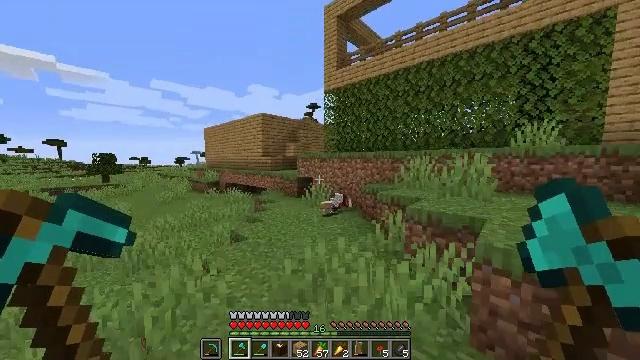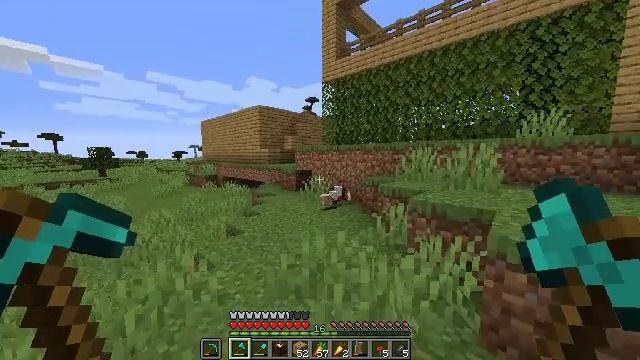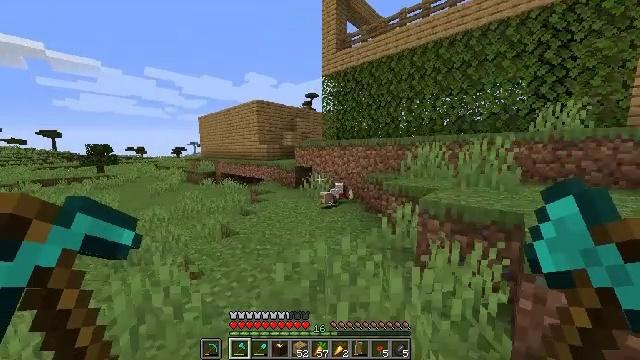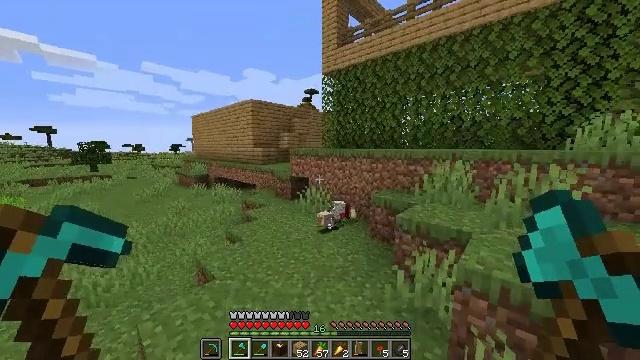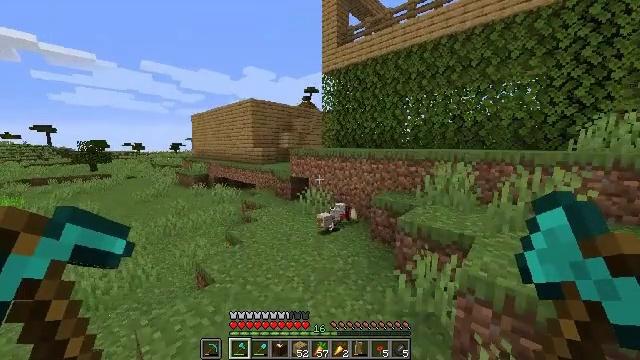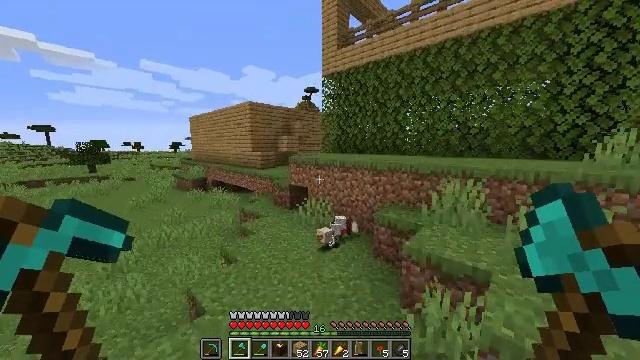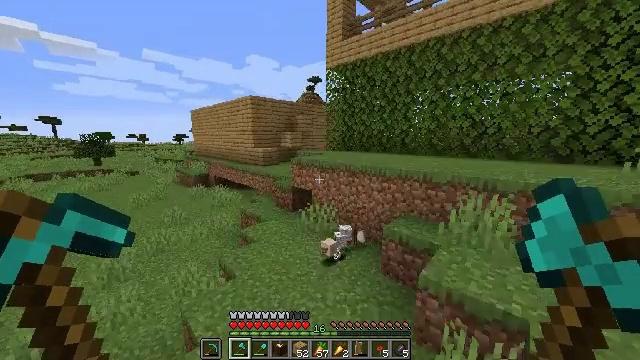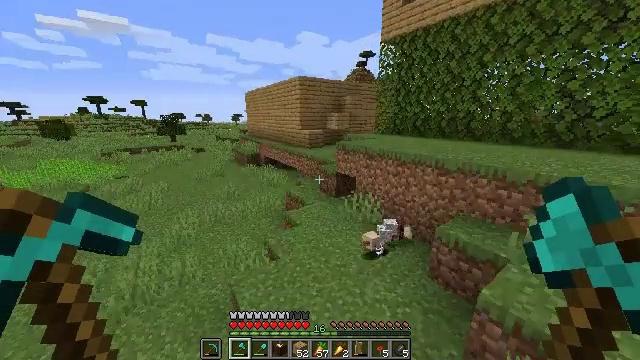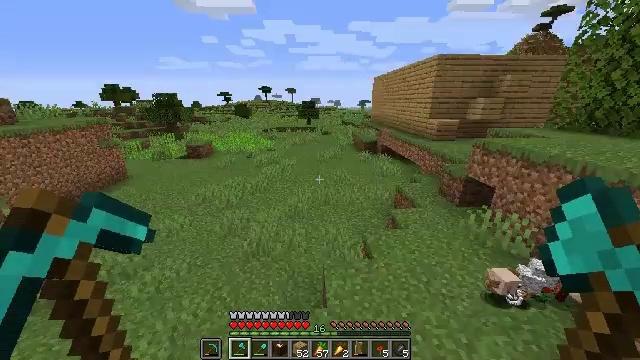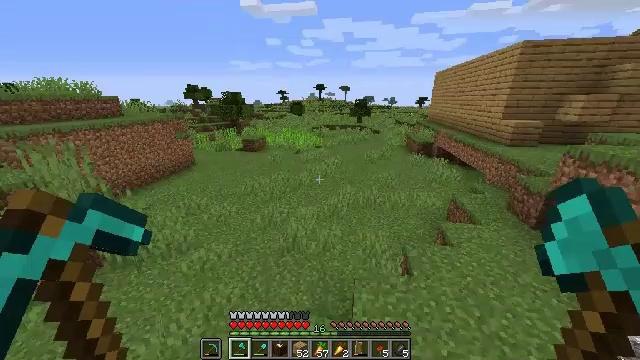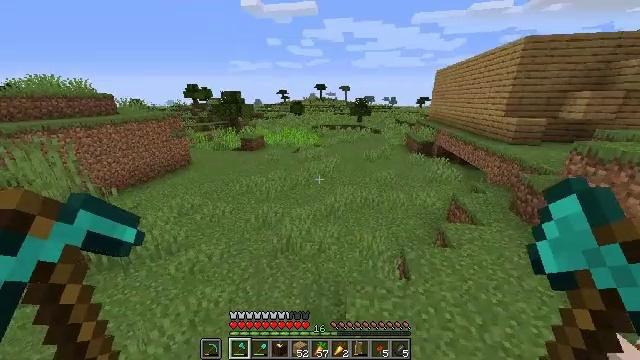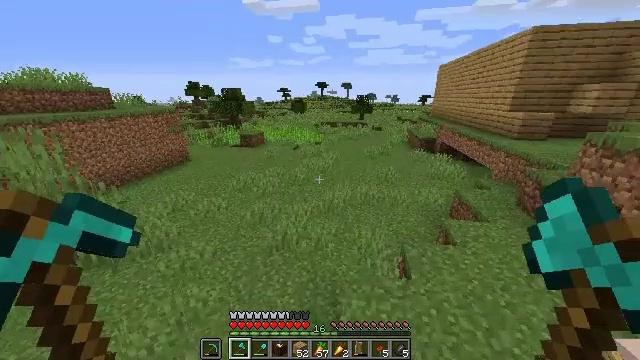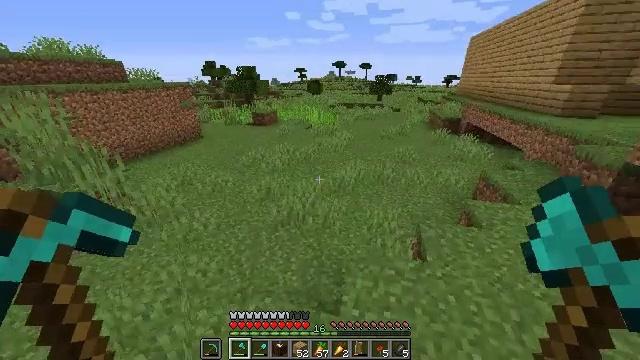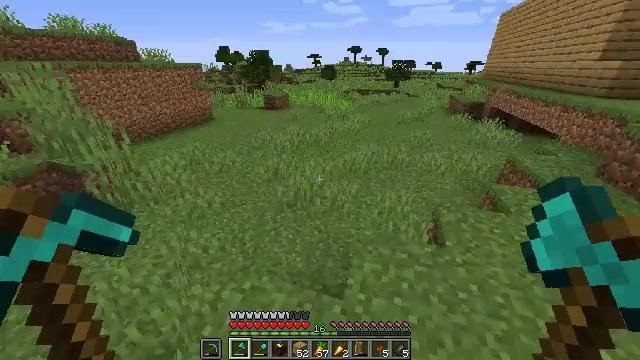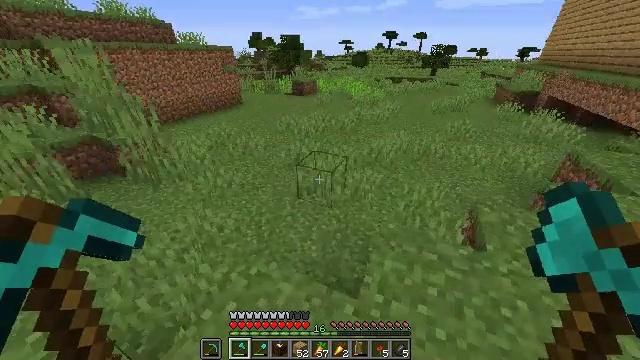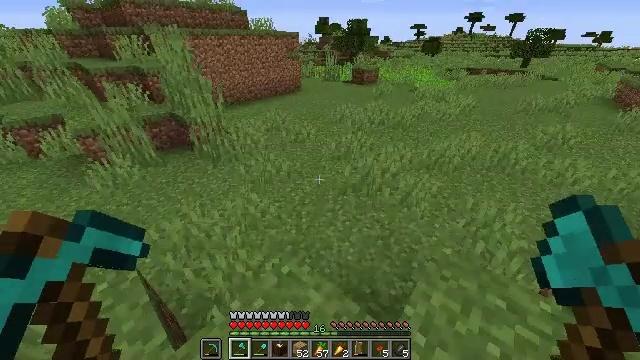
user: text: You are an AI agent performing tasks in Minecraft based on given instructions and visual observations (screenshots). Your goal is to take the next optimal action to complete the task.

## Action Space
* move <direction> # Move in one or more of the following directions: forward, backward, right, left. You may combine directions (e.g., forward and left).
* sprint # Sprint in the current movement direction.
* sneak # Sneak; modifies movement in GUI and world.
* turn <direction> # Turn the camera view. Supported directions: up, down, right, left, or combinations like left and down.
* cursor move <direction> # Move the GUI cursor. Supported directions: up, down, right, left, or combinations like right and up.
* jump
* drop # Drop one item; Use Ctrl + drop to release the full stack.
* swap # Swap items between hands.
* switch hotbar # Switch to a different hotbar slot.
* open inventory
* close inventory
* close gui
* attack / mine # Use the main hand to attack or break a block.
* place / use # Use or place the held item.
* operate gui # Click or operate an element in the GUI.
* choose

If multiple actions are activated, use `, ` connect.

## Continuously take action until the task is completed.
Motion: motion action
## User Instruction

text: Make a fletching table with wood planks and flint.
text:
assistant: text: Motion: move forward, sprint, turn down, jump
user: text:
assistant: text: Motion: move forward, sprint, jump
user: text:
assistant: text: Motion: move forward, sprint, jump
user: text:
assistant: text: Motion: move forward, sprint, jump
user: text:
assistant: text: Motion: move forward, sprint
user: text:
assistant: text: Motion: move forward and move left, sprint, turn left and down
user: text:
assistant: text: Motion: move forward and move left, sprint, turn left and down
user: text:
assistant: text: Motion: move forward and move left, sprint, turn left and down
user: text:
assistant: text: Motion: move forward and move left, sprint, turn left
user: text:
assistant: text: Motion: move forward and move left, sprint
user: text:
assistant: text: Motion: move forward and move left, sprint
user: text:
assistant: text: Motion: move forward and move left, sprint, turn left and down
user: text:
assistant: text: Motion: move forward and move left, sprint, turn left and down
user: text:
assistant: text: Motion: move forward and move left, sprint, turn left and down
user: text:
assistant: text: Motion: move forward and move left, sprint, turn left and down
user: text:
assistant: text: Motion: move forward and move left, sprint, turn left
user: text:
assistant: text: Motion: move forward and move left, sprint
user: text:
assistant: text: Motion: move forward and move left, sprint
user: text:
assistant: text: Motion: move forward and move left, sprint
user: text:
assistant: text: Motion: move forward and move left, sprint, turn right and up
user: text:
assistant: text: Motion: move forward and move left, sprint, turn right and up
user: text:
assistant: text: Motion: move forward and move left, sprint, turn right and up
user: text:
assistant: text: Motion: move forward and move left, sprint, turn right and up
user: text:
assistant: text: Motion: move forward, sprint, turn right and up
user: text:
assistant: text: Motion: move forward, sprint
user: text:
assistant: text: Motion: move forward, sprint
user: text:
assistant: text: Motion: move forward, sprint, turn right
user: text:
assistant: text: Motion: move forward, sprint, turn right
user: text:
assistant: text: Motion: move forward, sprint, turn right
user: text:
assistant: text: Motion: move forward, sprint, turn right and up